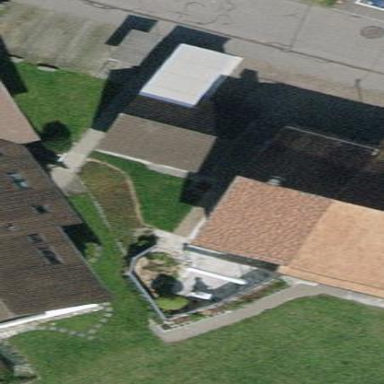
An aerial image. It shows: Simple house.